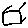
Label: house